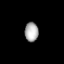
Tissue: lung
Cell type: Endothelial cells
Senescence score: 0.5532
Nuclear area (px): 258
Mean DAPI intensity: 170.209